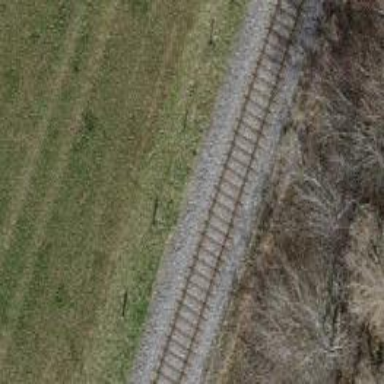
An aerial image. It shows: Single railway track with electrification through contact line.